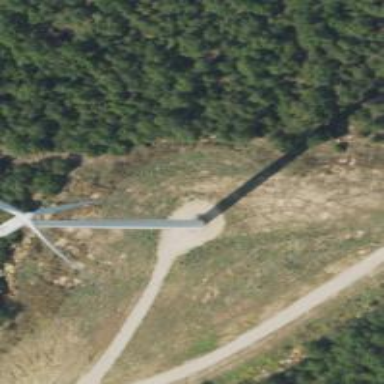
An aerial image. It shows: Wind generator in the form of horizontal axis wind turbine.